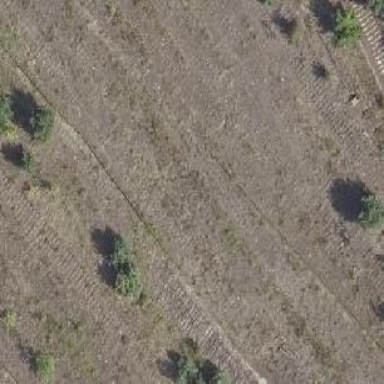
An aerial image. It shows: Abandoned railway.